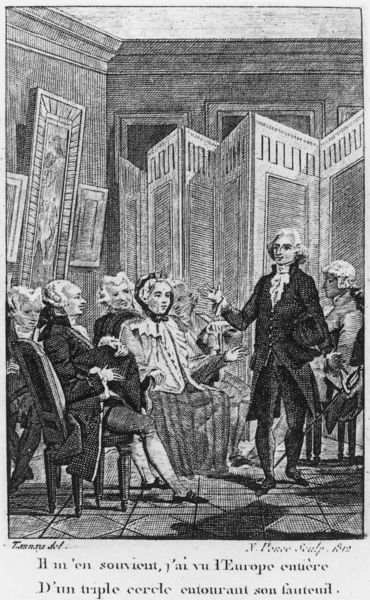
Titel: Jacques Delille Reciting His Poem, La Conversation, in the Salon of Mme Geoffrin, from Delille, La Conversation
Künstler: Nicolas Ponce
Institution: The Milton S.Eisenhower Library of the Johns Hopkins University
Schlagwörter: gruppe, mann, frau, hut, männer, stuhl, stühle, zeichnung, schrift, bilder, unterhaltung, rede, gehrock, druck, schwert, degen, perücken, kupferstich, zuhörer, beratung, gespräch, annzug